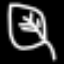
Label: leaf